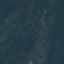
Land use / land cover: Forest